Question: I have a lazily loaded <URL>. The corresponding XHTML code is as under.
'''
<p:panel id="dataPanel" header="Data">
<p:dataGrid value="#{testManagedBean}" var="row" columns="3" rows="9" pageLinks="10" paginator="true" lazy="true">
<p:column>
<h:outputText id="lblCharge" value="#{row.weight}" converter="#{bigDecimalGeneralOutputConverter}"/><br/>
<p:inputText id="txtCharge" value="#{row.charge}" converter="#{bigDecimalGeneralConverter}"/>
</p:column>
<p:ajax event="page"/>
</p:dataGrid>
<p:commandButton id="btnSubmit" update="dataPanel" actionListener="#{testManagedBean.insert}" value="Save" icon="ui-icon-check"/>
<p:commandButton value="Reset" update="dataPanel" process="@this">
<p:resetInput target="dataPanel" />
</p:commandButton>
</p:panel>
'''
The associated JSF managed bean looks like as show below.
'''
@ManagedBean
@ViewScoped
public final class TestManagedBean extends LazyDataModel<ZoneChargeUtils> implements Serializable
{
@EJB
private final ZoneChargeBeanLocal zoneChargeService=null;
private static final long serialVersionUID = 1L;
@Override
public List<ZoneChargeUtils> load(int first, int pageSize, String sortField, SortOrder sortOrder, Map<String, Object> filters)
{
setRowCount(zoneChargeService.rowCount(7L).intValue());
return zoneChargeService.getZoneChargeList(7L, first, pageSize);
}
public void insert() {
System.out.println("insert() called.");
}
}
'''
The data grid displays a group of '<p:inputText>'s that looks something like the <URL>.

A user can modify values held by '<p:inputText>' as can be seen in the snap shot. The modified values are to be stored into the database, when the given '<p:commandButton>' (save) immediately below the data grid is pressed.
The associated action listener 'insert()' is invoked, when this '<p:commandButton>' is pressed but how to get these modified values in that action listener so that they can be sent to the database in question?
This can be done avoiding lazy loading as shown in <URL>. This is the exact same scenario but with lazy loading.
How to get the list, 'List<ZoneChargeUtils>' with new / modified values in '<p:inputText>', when the given '<p:commandButton>' is clicked?
---
The utility class 'ZoneChargeUtils' though completely unnecessary.
'''
public final class ZoneChargeUtils implements Serializable
{
private Long weightId;
private BigDecimal weight;
private BigDecimal charge;
private static final long serialVersionUID = 1L;
//Getters and setters + constructor(s).
}
'''
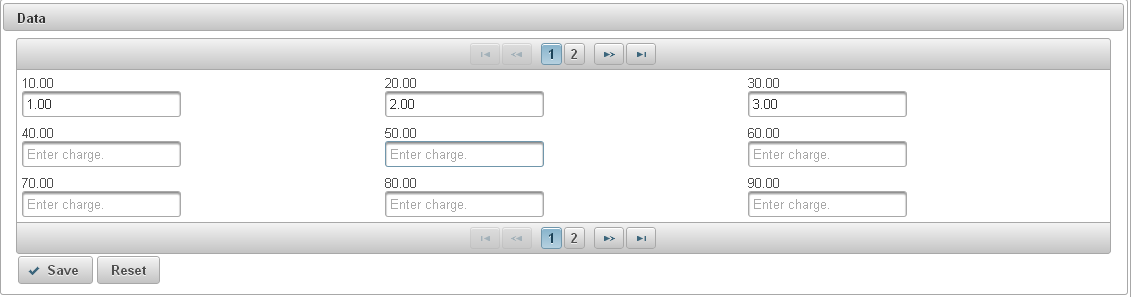
Answer: In this case, the following approach using the <URL> method of 'LazyDataModel<T>' works as expected.
'''
@ManagedBean
@ViewScoped
public final class TestManagedBean extends LazyDataModel<ZoneChargeUtils> implements Serializable
{
@EJB
private final ZoneChargeBeanLocal zoneChargeService=null;
private static final long serialVersionUID = 1L;
@Override
public List<ZoneChargeUtils> load(int first, int pageSize, String sortField, SortOrder sortOrder, Map<String, Object> filters)
{
setRowCount(zoneChargeService.rowCount(7L).intValue());
return zoneChargeService.getZoneChargeList(7L, first, pageSize);
}
public void insert() {
//Returns the lazily loaded list with the modified values completely appropriate to the page size.
//Do whatever you want to do with the lazily loaded list now.
List<ZoneChargeUtils> zoneChargeUtils = (List<ZoneChargeUtils>) getWrappedData();
for(ZoneChargeUtils utils:zoneChargeUtils) {
System.out.println(utils.getWeightId()+" : "+utils.getWeight()+" : "+utils.getCharge());
}
}
}
'''
The 'getWrappedData()' method returns the list with in '<p:inputText>' according to the page size defined, hence, eliminating the need of extraneous code to get the associated lazily loaded list back in the listener method.